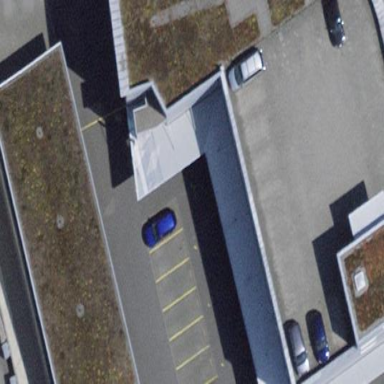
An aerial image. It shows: View of roof of building.